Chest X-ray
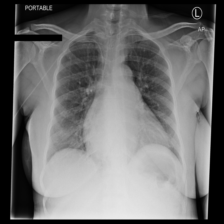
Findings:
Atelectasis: negative
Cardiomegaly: positive
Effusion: negative
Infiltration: negative
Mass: negative
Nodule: negative
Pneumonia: negative
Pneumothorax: negative
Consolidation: negative
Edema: negative
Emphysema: negative
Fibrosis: negative
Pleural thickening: negative
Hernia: negative